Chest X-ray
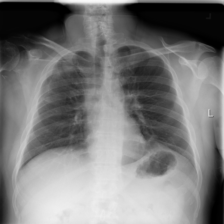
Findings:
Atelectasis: negative
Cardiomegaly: negative
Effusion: negative
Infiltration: negative
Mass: negative
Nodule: negative
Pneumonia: negative
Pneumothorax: negative
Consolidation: negative
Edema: negative
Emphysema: negative
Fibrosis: negative
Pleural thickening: negative
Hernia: negative